Field crop: tomato
Growth stage: 2
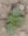
Species: solanum